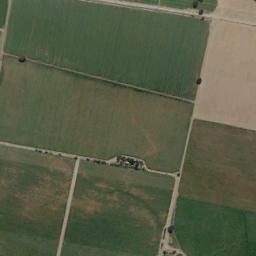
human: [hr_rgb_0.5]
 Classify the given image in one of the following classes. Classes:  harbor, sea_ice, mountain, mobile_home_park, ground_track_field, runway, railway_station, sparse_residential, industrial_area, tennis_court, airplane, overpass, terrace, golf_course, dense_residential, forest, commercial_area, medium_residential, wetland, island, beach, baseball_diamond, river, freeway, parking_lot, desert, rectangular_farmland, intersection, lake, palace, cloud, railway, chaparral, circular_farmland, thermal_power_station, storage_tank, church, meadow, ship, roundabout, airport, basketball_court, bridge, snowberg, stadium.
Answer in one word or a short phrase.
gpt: rectangular_farmland